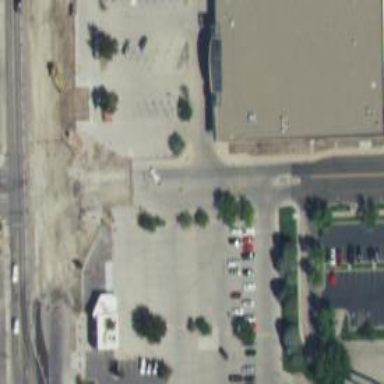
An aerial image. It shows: Parking space is available.